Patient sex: M
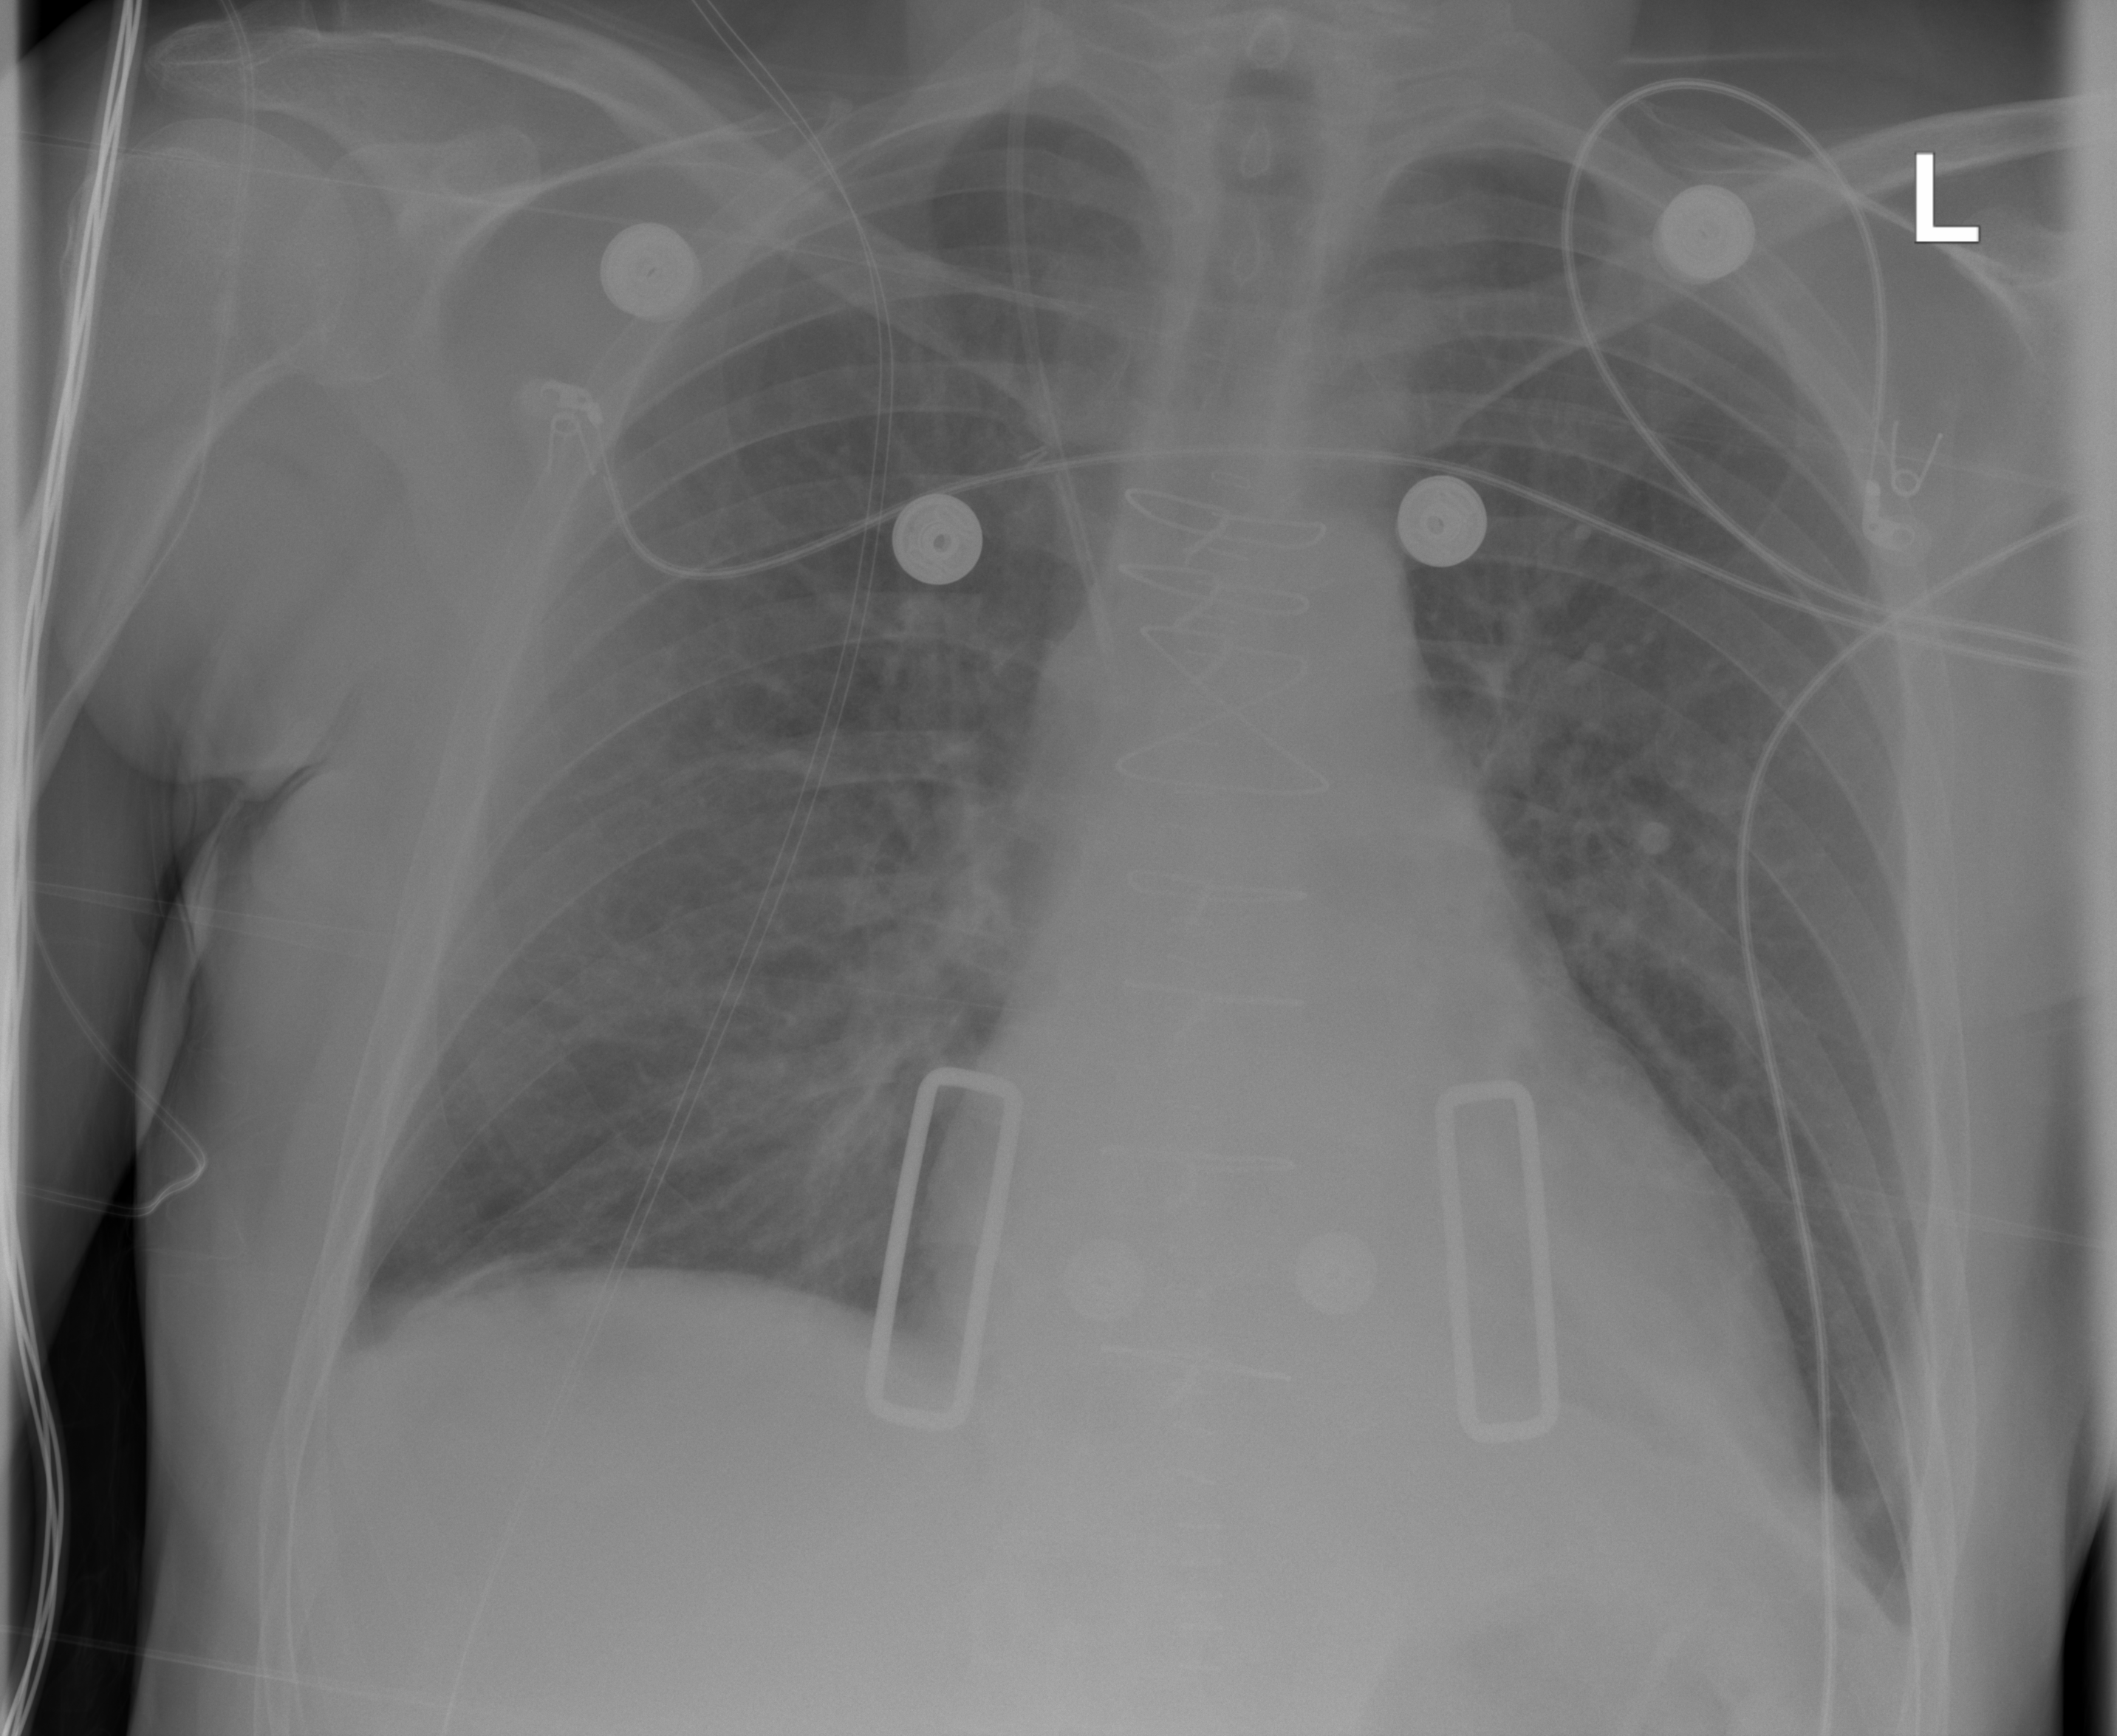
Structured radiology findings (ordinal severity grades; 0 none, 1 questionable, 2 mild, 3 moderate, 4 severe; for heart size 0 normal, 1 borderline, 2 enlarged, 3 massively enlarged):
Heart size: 0
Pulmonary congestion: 0
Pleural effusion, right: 0
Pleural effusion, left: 0
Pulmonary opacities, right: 0
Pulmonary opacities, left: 0
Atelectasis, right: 2
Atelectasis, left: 2